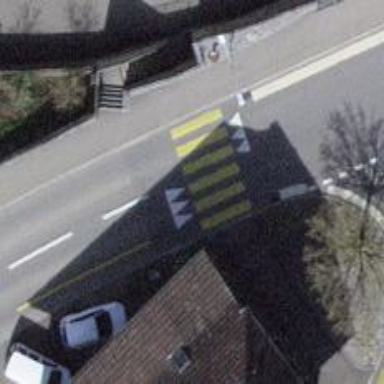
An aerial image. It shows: Zebra crossing on the road.